Question: So I have a dimensional database for shipments:
A shipment contains many packages.
A package contains many charges.
Because this is dimensional and the charges are the data I'm most interested in, I've flattened the 3 tables and their many to one relationships into a single charges fact table. Here's a quick snapshot of a single shipment that contains two packages each weighing 1 lb.

In order to make package weight queryable I've needed to push it down to the charge grain. This causes problems with aggregation. A package weight of 1 lb applies to each package, and should result in 2 lbs for the shipment. I can't find a way to aggregate the weight as a measure in this fashion. I'm very new to SSAS and OLAP and don't really know what next to try. Any suggestions would be greatly appreciated.
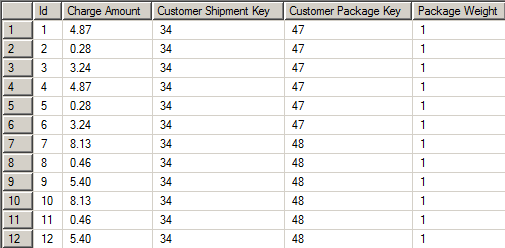
Answer: The problem is the way you have the data modeled. The lowest level of granularity of your (fact) table is "charge amount"..."package weight" amount is at a higher level of granularity (the Package Level).
You have two options...
1. In your ETL, you can allocate the 1 lbs across the different charge amounts for each package (see screenshot below). That way when you slice this fact table by Shipment or Package, you will see 2lbs or 1lbs, respectively.
2. Pull the "package weight" field out of this fact table and put it in one where the granularity is at the package level.